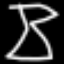
Label: hourglass